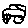
Label: car